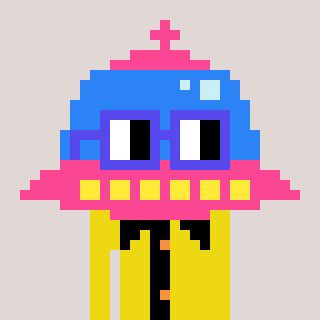
a pixel art character with square blue glasses, a ufo-shaped head and a yellow-colored body on a warm background